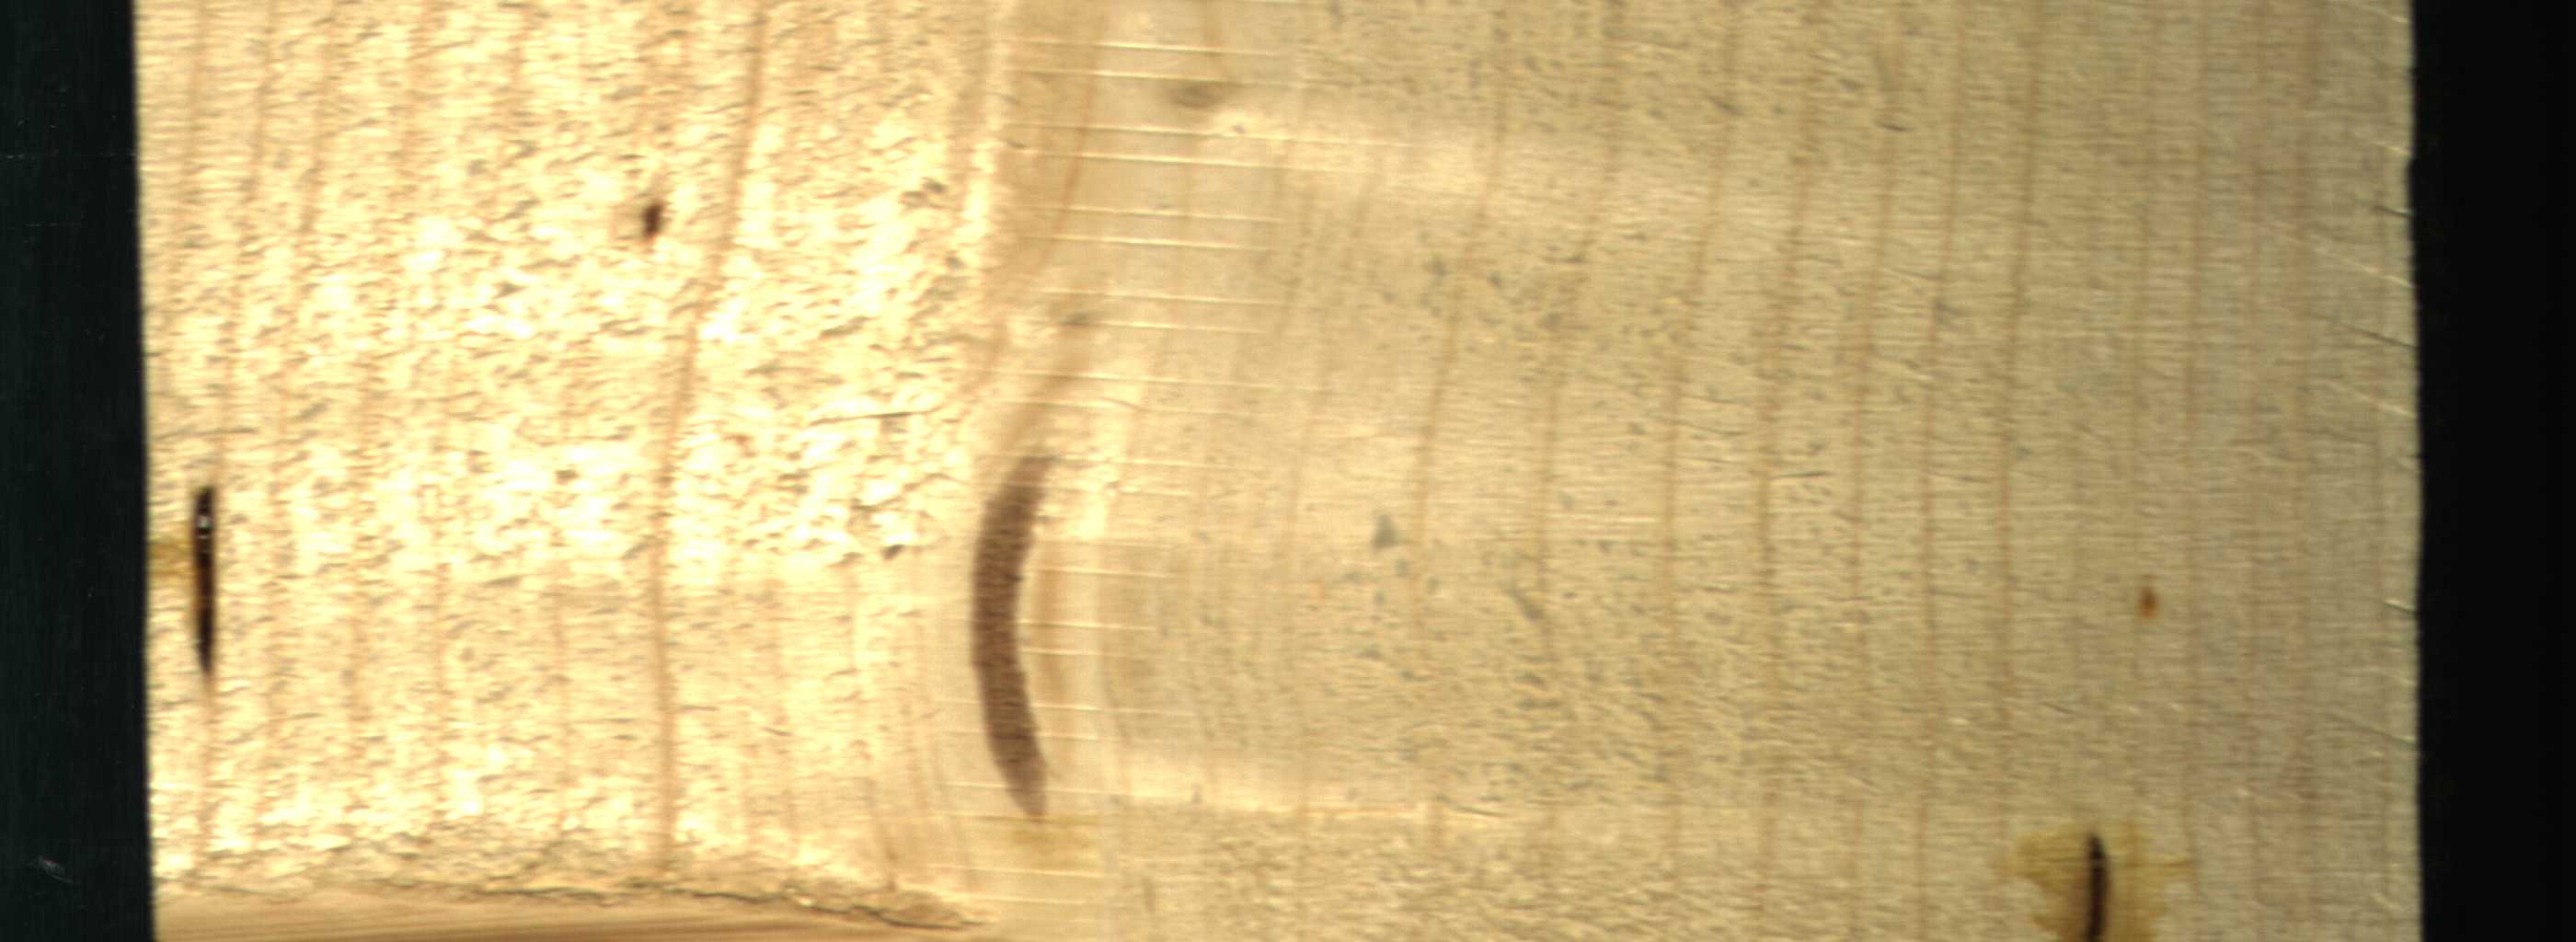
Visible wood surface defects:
Marrow
resin
resin
resin